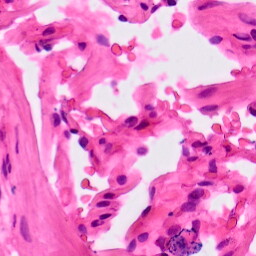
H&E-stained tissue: Lung